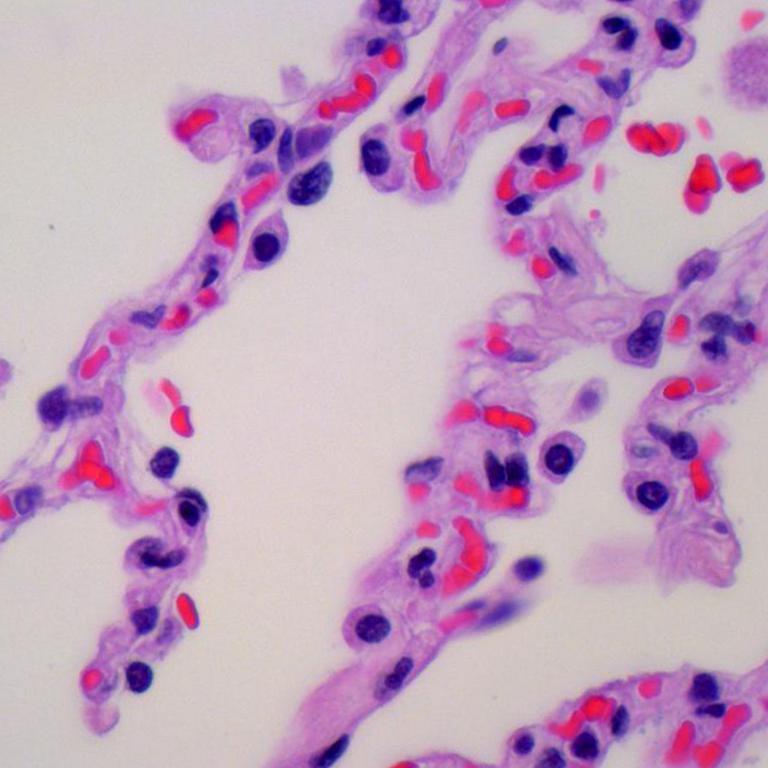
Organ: lung
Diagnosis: benign